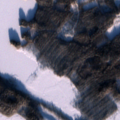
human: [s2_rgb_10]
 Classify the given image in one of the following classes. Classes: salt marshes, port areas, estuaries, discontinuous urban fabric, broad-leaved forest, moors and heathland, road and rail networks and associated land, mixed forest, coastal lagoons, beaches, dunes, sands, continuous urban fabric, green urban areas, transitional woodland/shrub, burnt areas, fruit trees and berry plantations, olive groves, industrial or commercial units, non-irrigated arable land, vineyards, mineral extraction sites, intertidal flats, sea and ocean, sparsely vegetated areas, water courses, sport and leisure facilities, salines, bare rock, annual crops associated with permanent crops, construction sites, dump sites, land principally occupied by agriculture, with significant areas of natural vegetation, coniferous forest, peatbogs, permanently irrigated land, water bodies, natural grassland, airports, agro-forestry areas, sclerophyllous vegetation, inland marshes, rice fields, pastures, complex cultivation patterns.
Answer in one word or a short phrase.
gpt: coniferous forest, mixed forest, peatbogs, water bodies